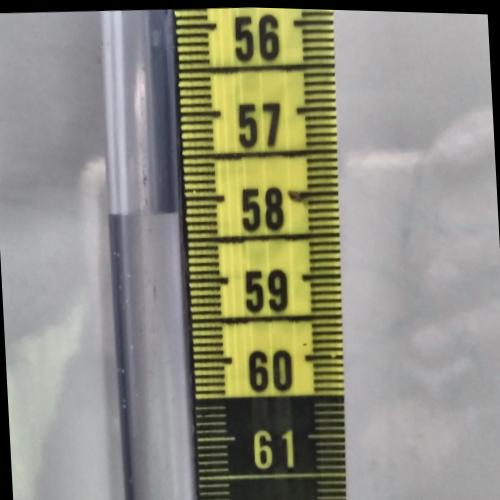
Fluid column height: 58.2 cm